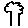
Label: tree